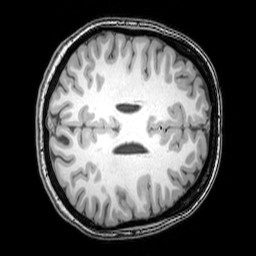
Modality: T1w
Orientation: axial
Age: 25
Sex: female
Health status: healthy
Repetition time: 0.081 s
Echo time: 0.037 s